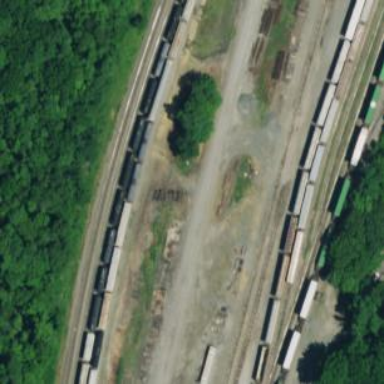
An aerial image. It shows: Railway yard.